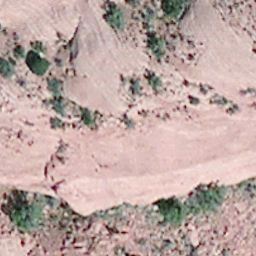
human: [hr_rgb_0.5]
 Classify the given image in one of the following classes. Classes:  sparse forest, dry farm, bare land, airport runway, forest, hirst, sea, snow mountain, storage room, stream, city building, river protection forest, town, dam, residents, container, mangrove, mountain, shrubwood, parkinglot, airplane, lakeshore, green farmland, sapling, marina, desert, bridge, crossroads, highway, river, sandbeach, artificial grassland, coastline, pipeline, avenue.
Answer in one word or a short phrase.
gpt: bare land